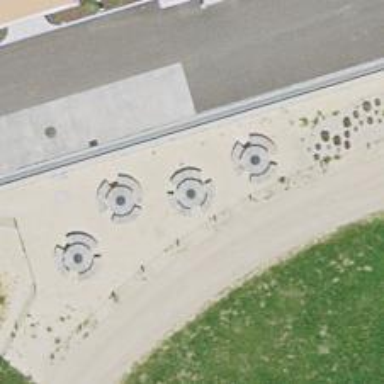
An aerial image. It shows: Picnic table located in leisure land area.